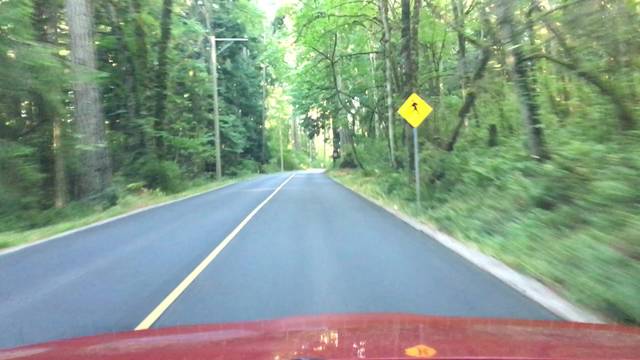
Region: Canada
Coordinates: 48.493, -123.336